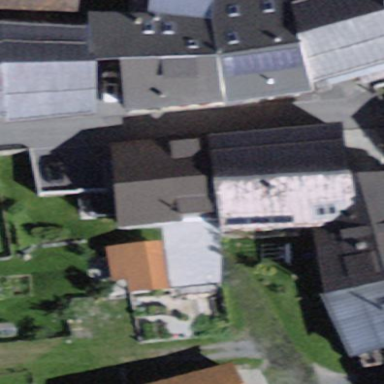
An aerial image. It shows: Building with gabled roof oriented along its length.